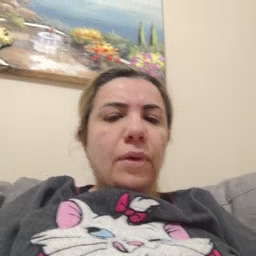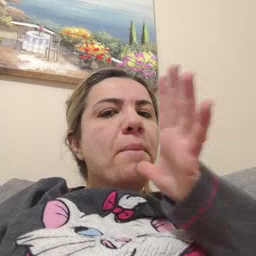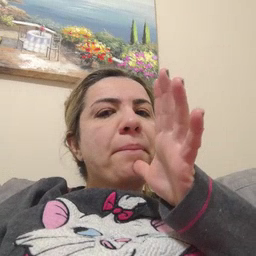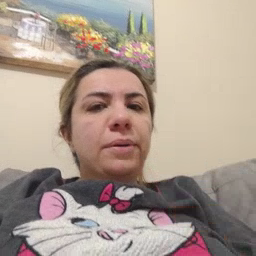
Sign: mom